Field crop: maize
Growth stage: 2
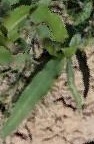
Species: maize